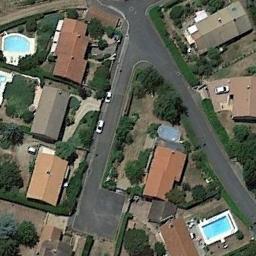
Label: residential